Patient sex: M
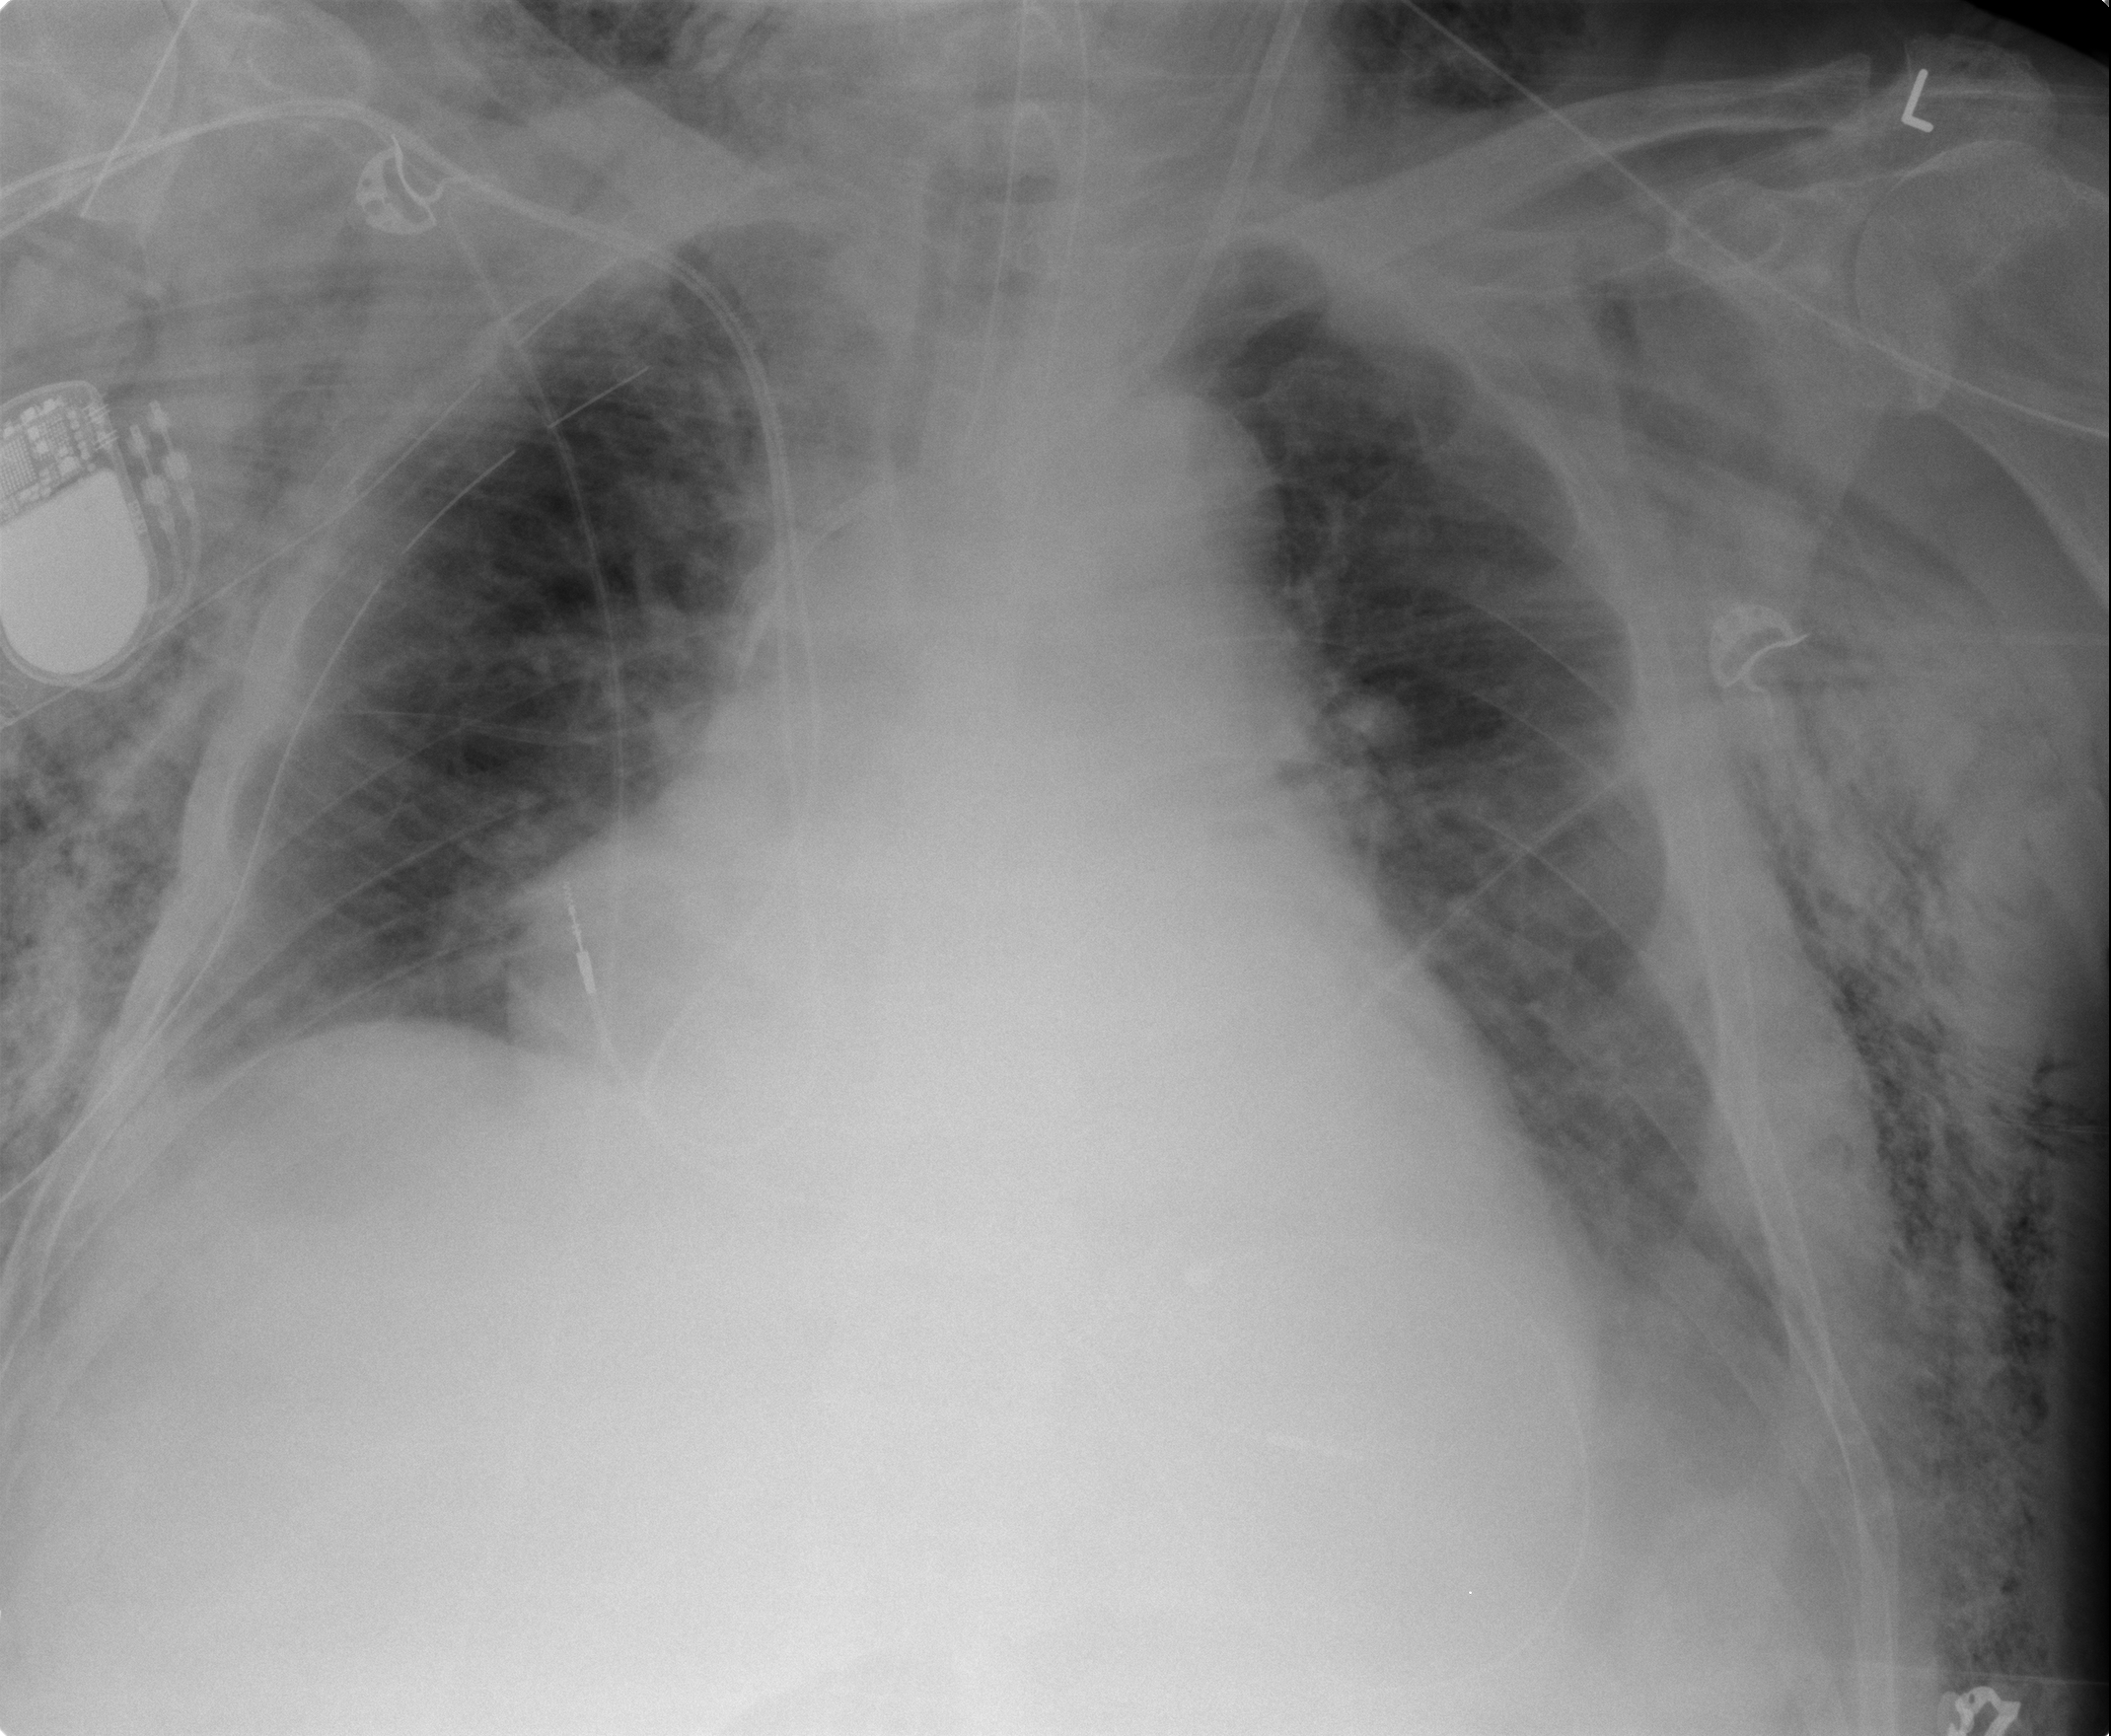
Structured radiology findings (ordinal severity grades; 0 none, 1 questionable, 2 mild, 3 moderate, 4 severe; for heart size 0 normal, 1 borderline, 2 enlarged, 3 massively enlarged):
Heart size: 2
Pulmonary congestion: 1
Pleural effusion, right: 1
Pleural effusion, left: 2
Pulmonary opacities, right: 0
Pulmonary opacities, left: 0
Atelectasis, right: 0
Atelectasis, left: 0